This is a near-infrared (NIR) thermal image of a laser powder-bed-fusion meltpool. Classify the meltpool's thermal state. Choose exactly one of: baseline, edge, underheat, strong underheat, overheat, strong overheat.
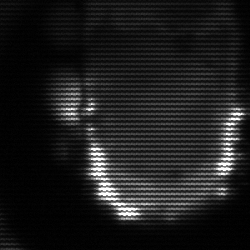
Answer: baseline